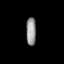
Tissue: prostate
Cell type: T cells
Senescence score: 0.6918
Nuclear area (px): 269
Mean DAPI intensity: 149.647